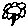
Label: flower